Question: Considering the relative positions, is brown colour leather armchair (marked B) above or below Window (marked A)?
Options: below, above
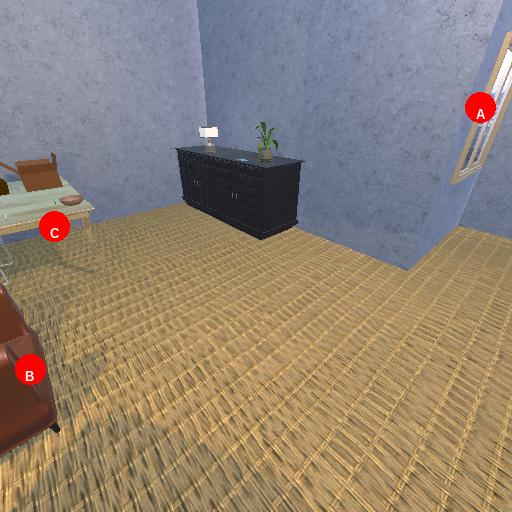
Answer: below